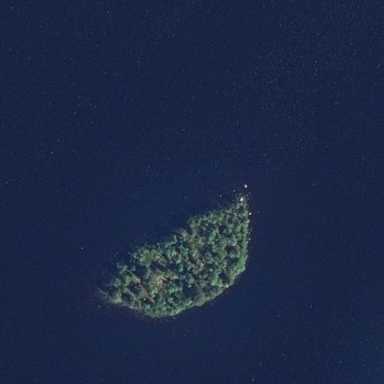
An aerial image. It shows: Island.